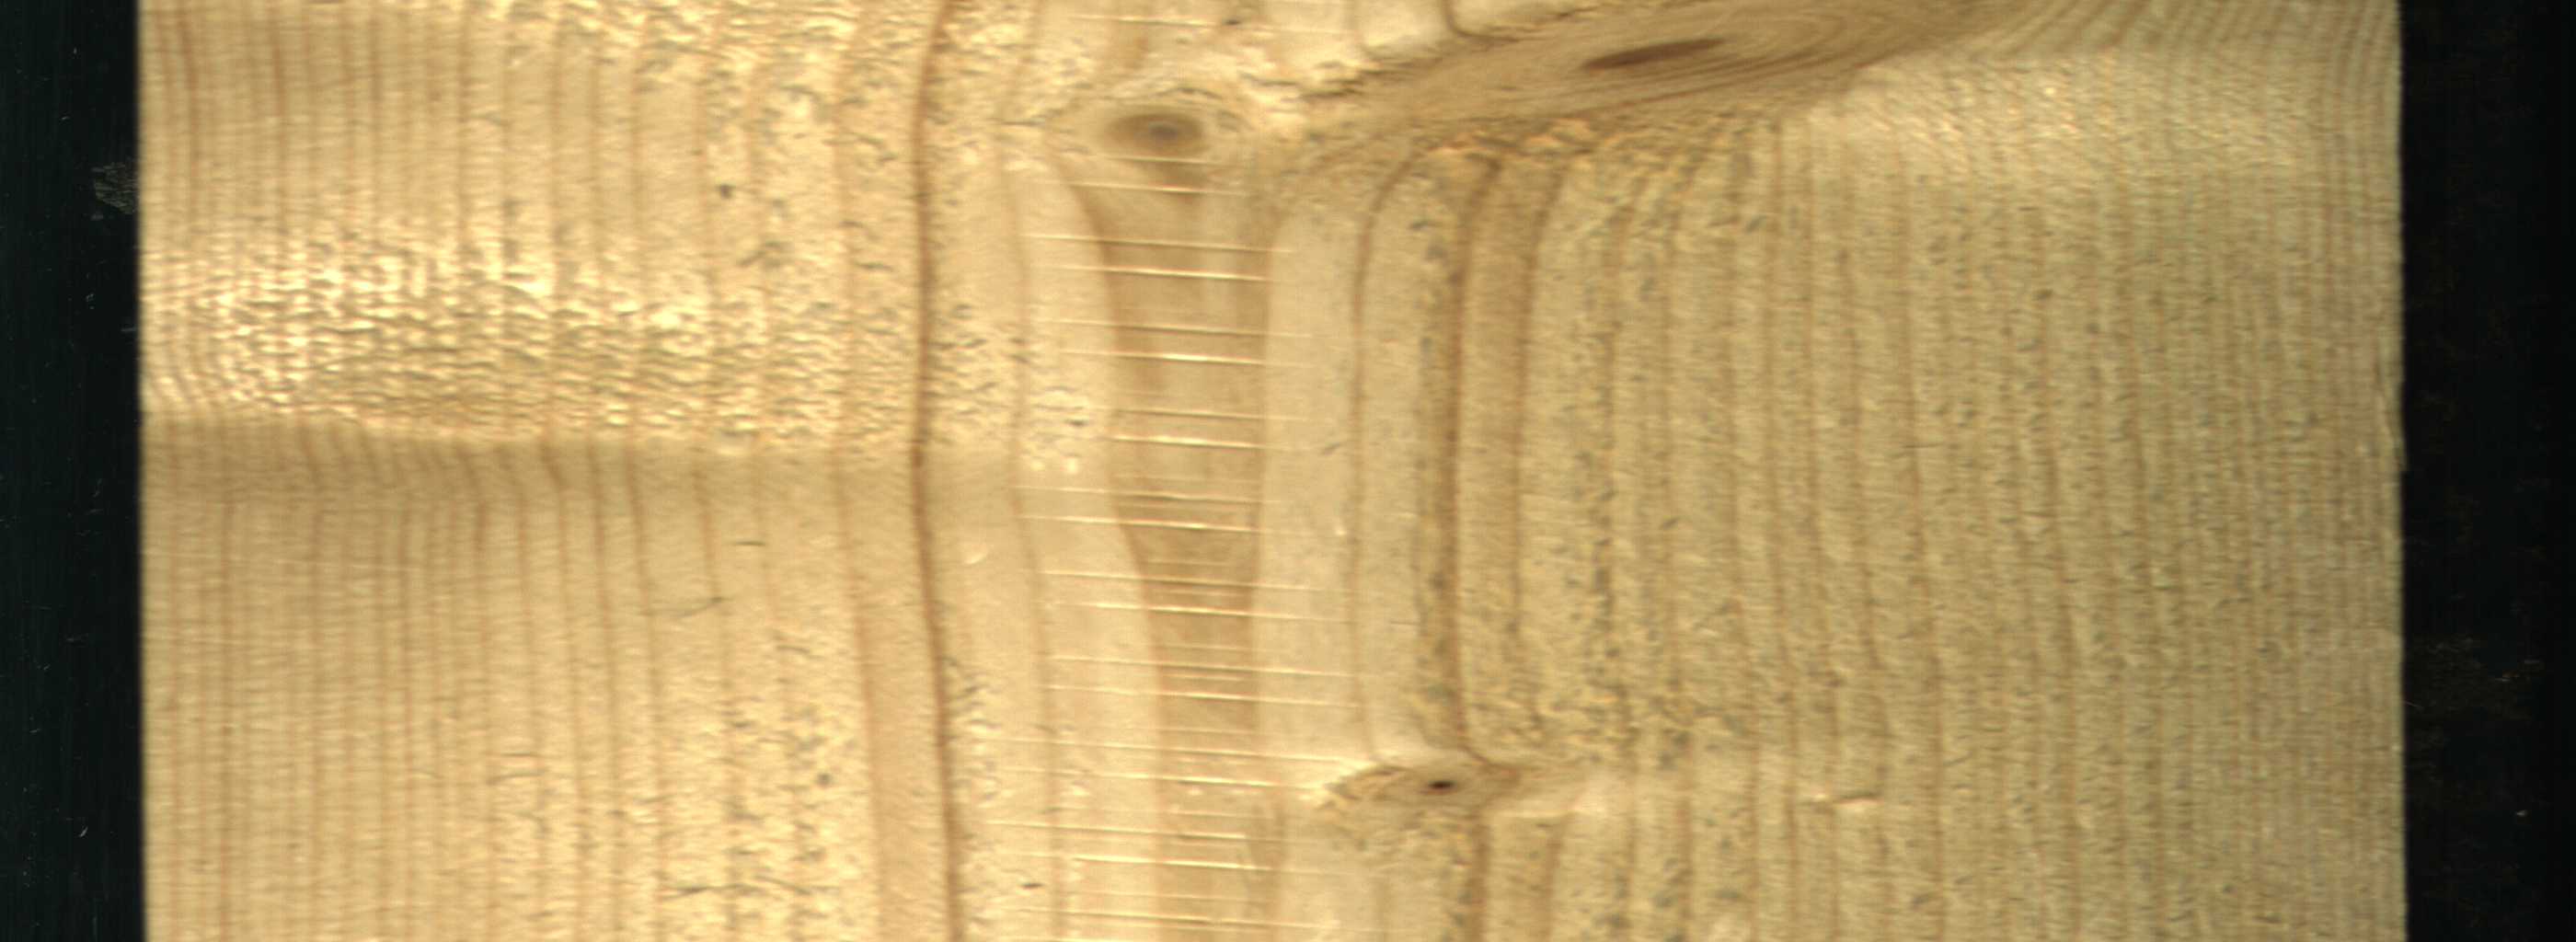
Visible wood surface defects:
Live_Knot
Live_Knot
Live_Knot